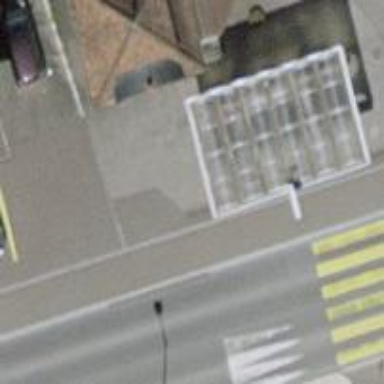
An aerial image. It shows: Fuel station.